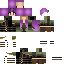
A female human skin with dark skin, wearing brown long hair dressed in a purple hoodie and brown pants, featuring a closed mouth.